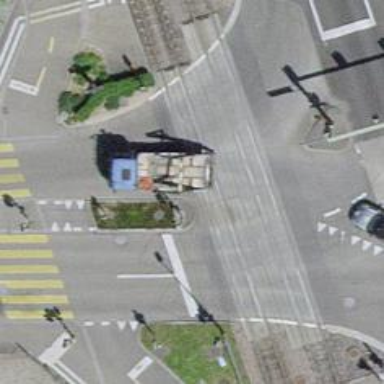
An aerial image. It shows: Railway level crossing.